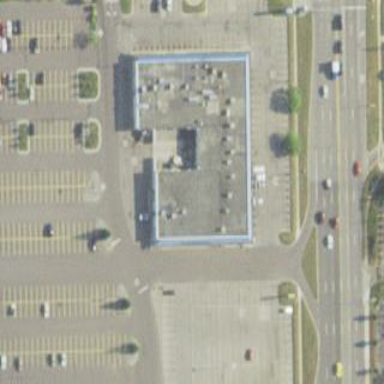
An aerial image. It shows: Retail building.